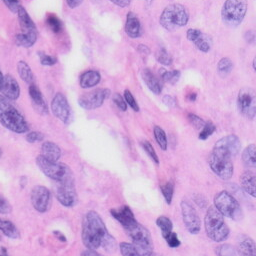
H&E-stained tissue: Skin